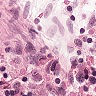
Metastatic tissue present: no